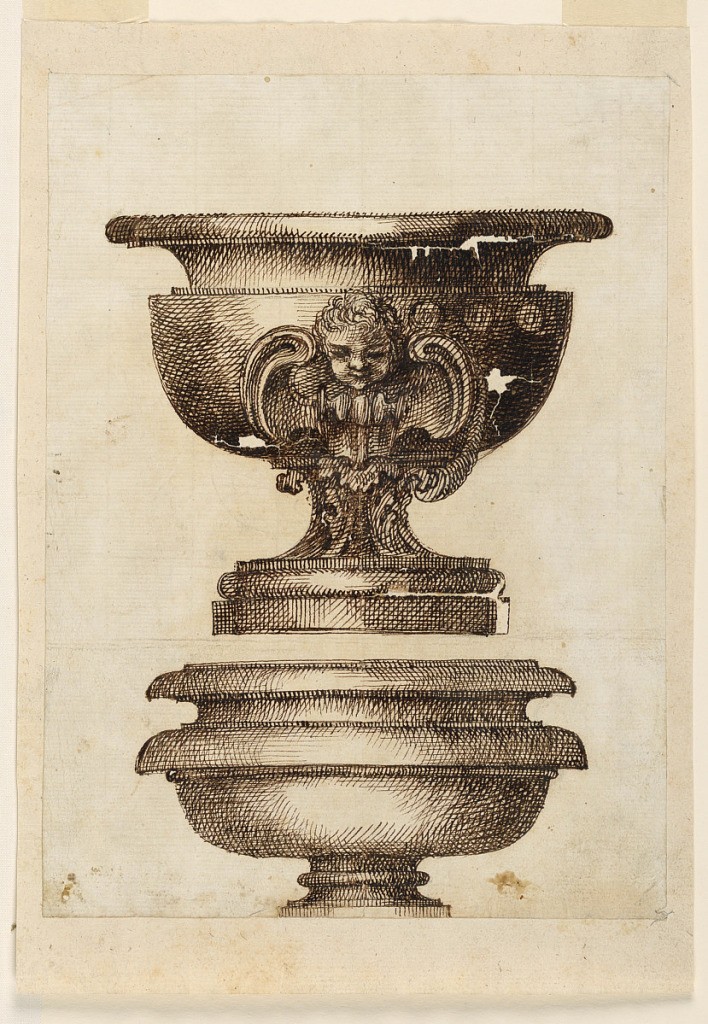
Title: Two vases
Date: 1650–1700
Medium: Pen, ink. Paper
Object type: Drawing
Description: Vertical rectangle. Above: a design with some alternative suggestions for the ornamentation. Below is a base. The shaft is a calyx The body is a cherub whose left wing is connected with the shaft by a horn or a garland. Disks are shown below the shoulder at right. Below: with a low base and a short shaft. Decorated only with moldings.